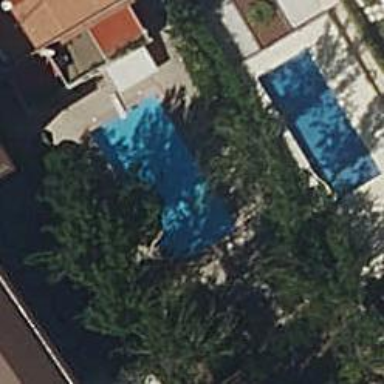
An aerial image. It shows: Swimming pool located in leisure land.